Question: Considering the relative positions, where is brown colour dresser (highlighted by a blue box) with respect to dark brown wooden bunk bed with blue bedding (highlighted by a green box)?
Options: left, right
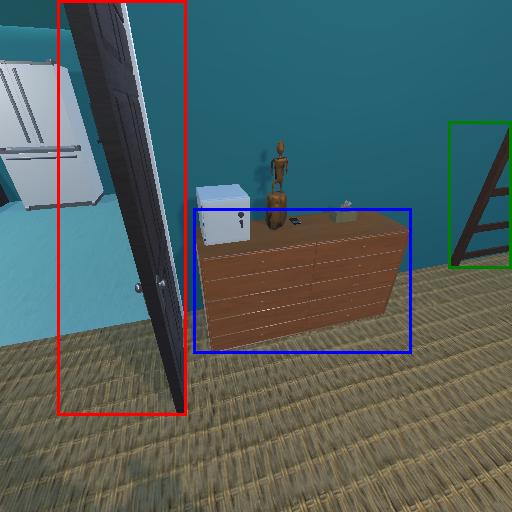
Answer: left